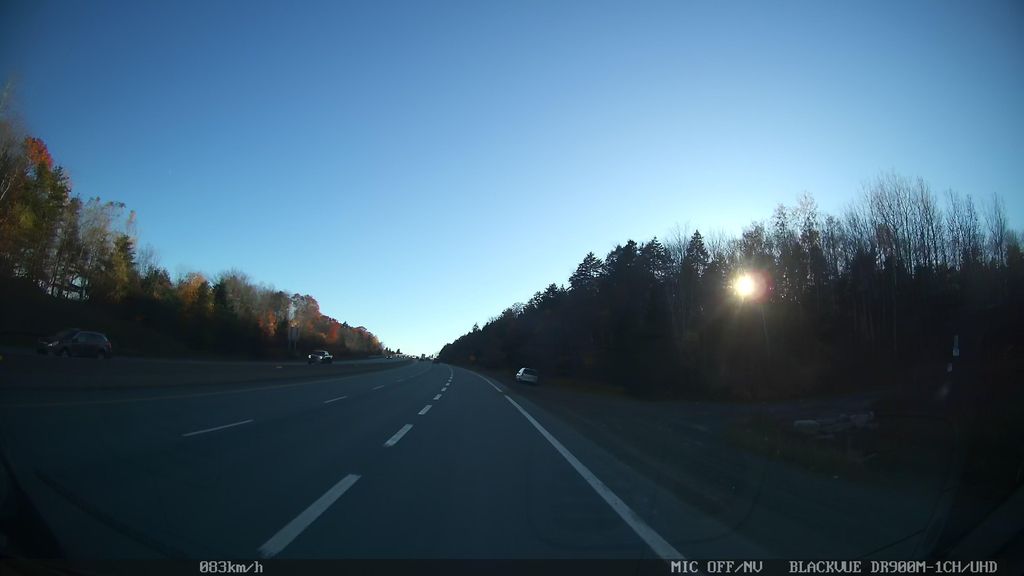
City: halifax